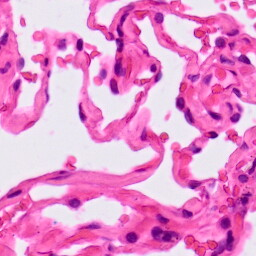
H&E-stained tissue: Lung